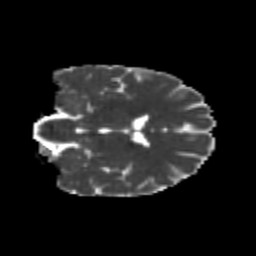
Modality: MD
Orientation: coronal
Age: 24
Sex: female
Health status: healthy
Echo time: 0.074 s